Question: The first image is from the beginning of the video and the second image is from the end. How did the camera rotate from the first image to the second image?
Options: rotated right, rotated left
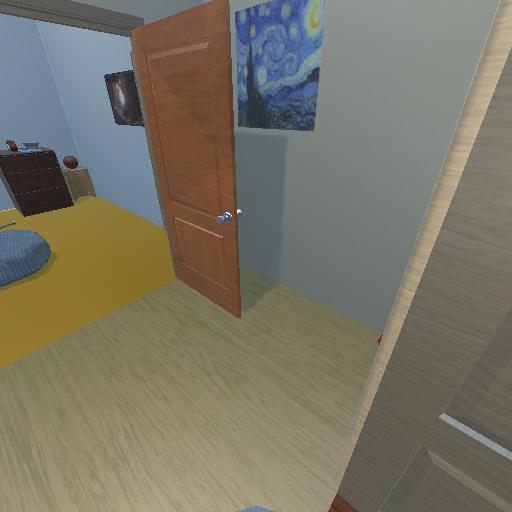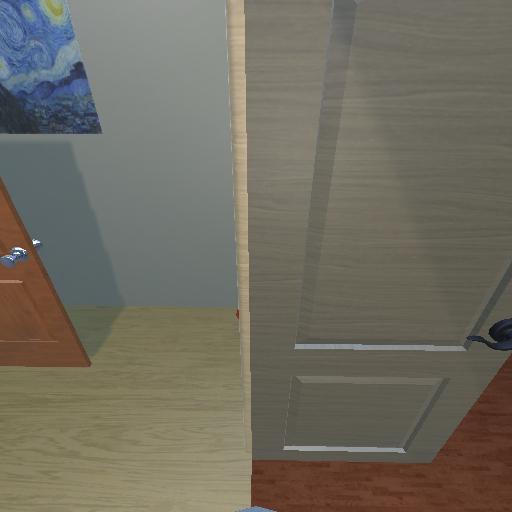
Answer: rotated right